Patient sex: M
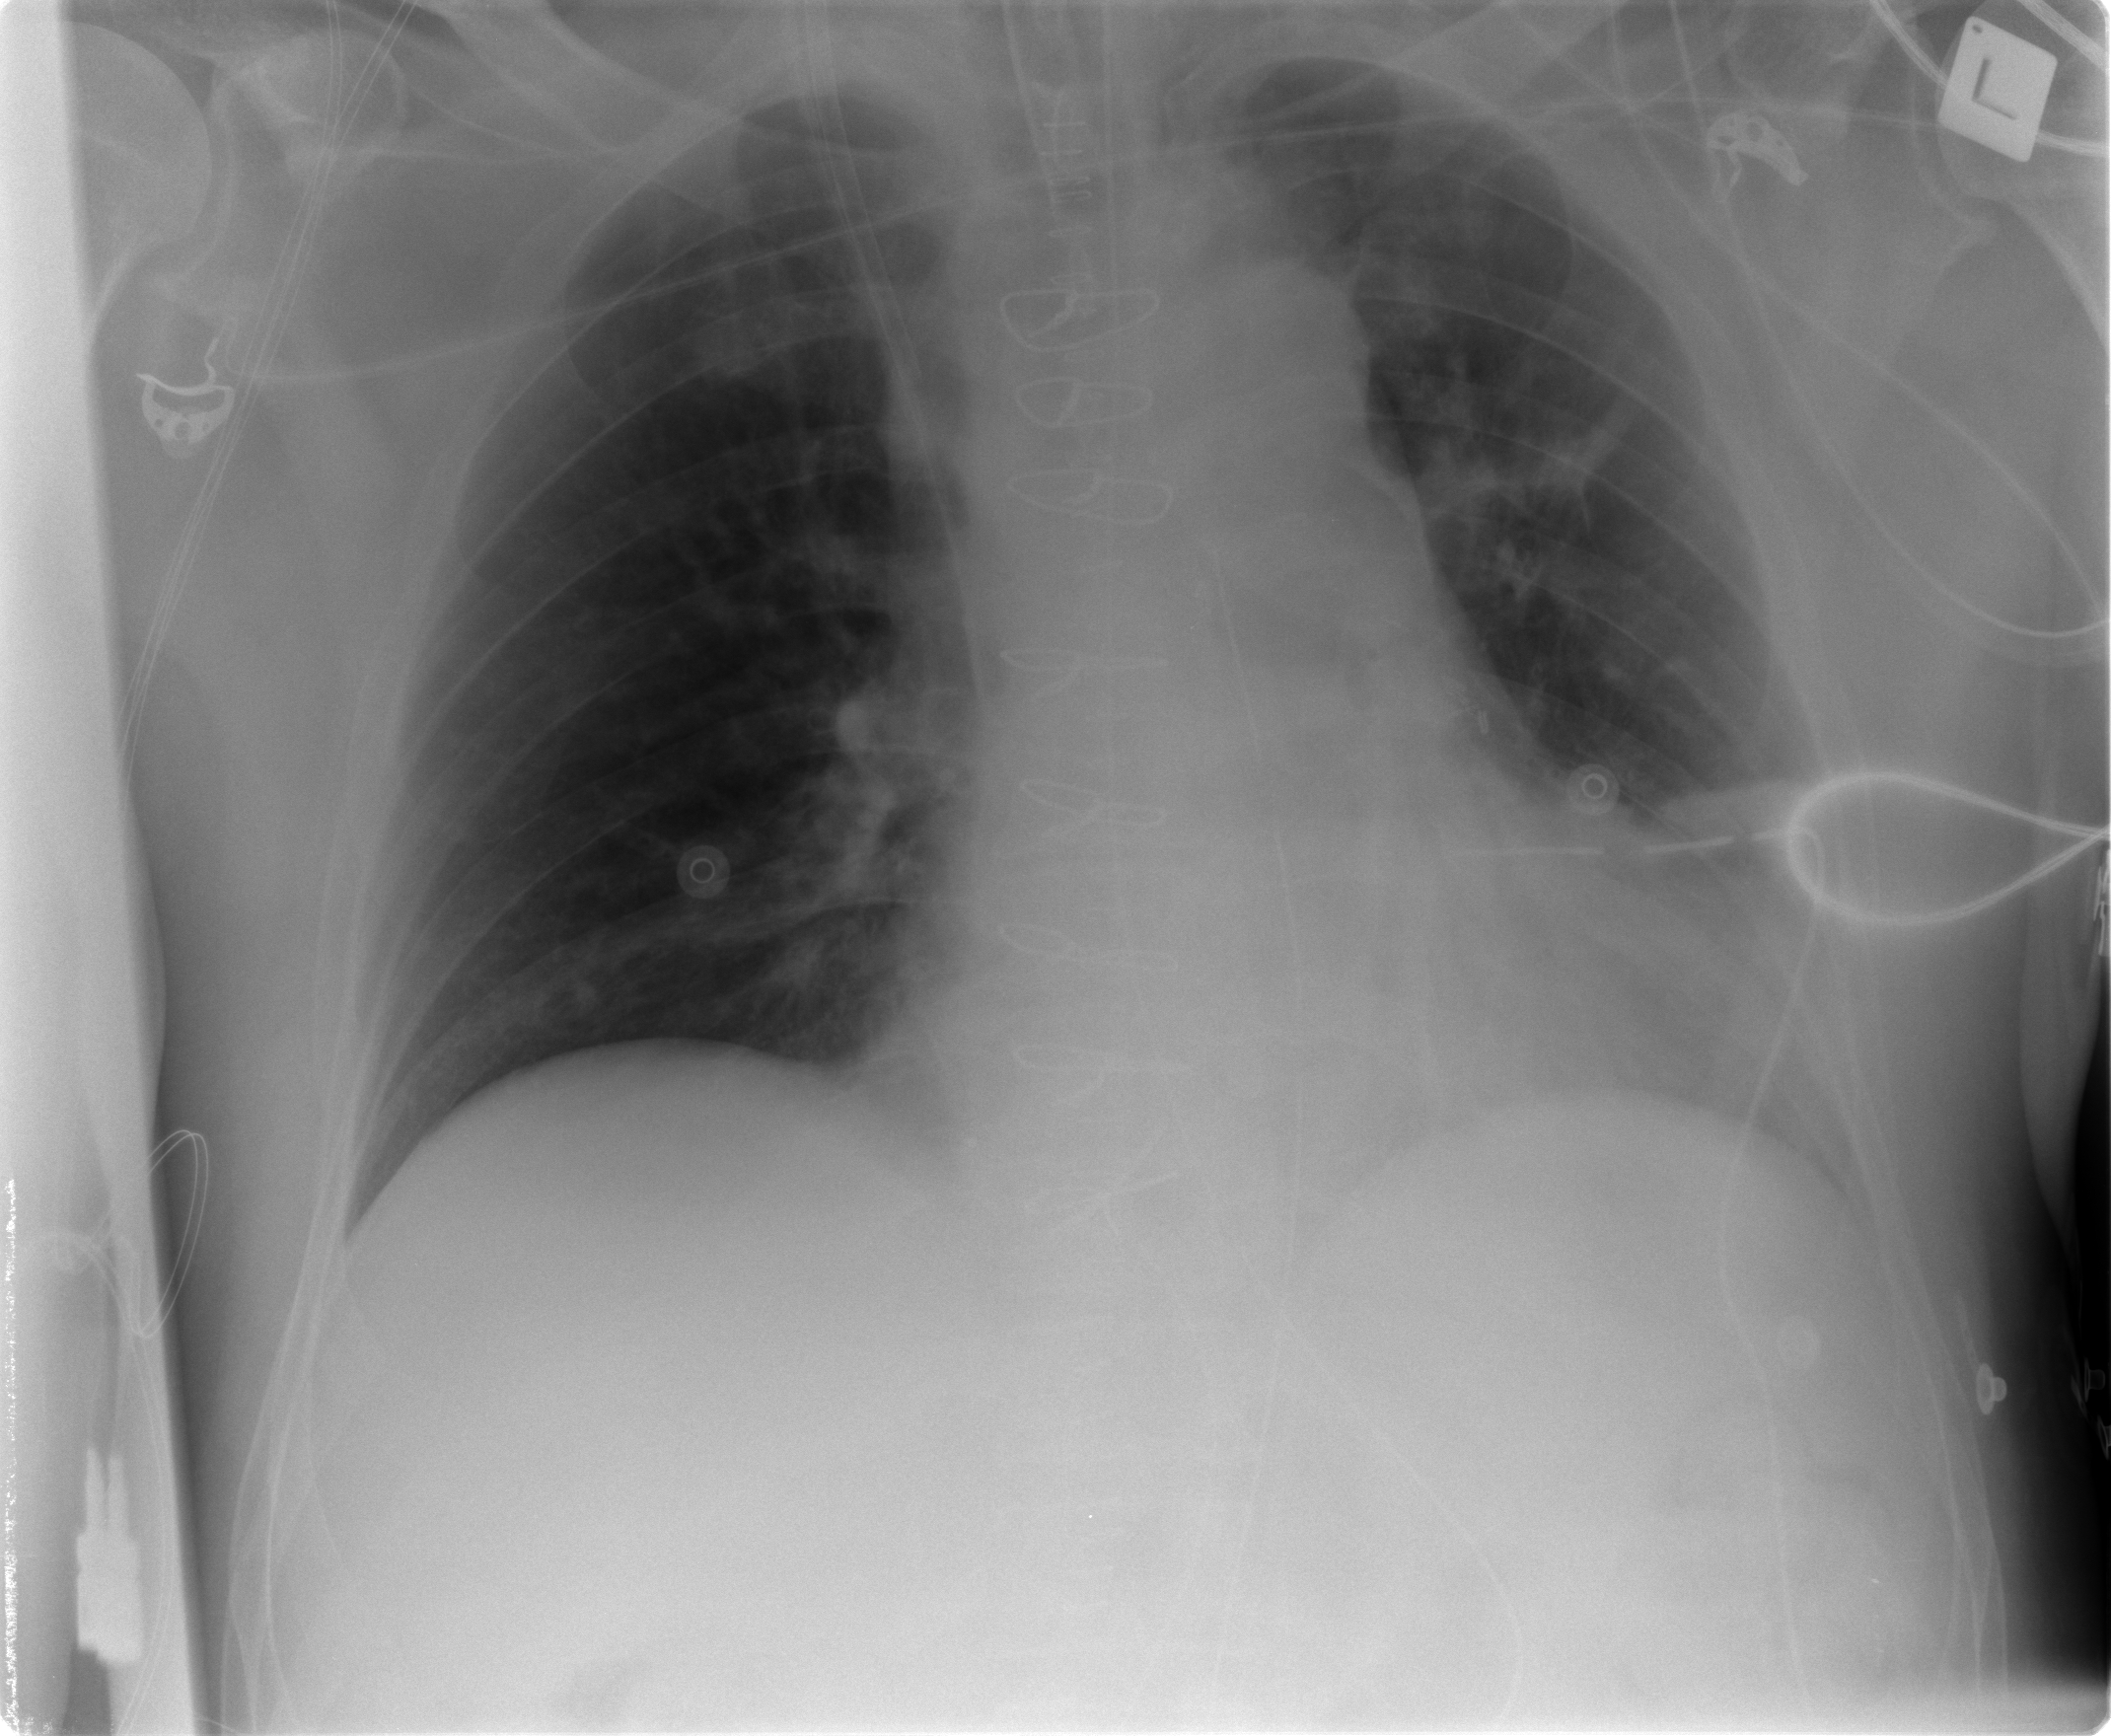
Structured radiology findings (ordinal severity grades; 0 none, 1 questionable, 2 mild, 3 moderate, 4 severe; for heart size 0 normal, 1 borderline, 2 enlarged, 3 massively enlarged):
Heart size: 1
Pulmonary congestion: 0
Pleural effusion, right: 0
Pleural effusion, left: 2
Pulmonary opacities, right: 0
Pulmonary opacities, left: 0
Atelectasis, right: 0
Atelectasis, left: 2